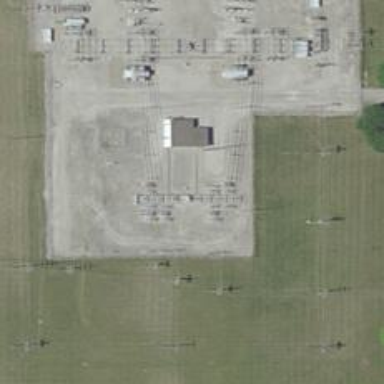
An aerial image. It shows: Switch used for power control.